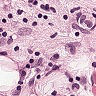
Metastatic tissue present: yes